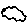
Label: cloud